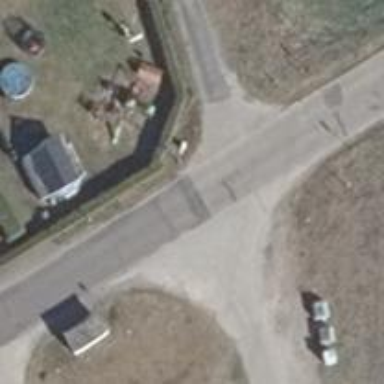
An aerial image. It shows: Asphalt road classified as tertiary.